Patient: sex F, age 56
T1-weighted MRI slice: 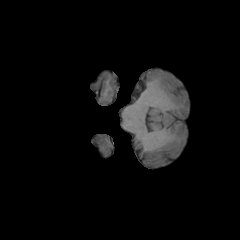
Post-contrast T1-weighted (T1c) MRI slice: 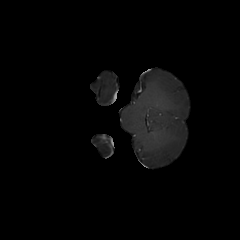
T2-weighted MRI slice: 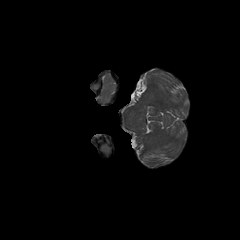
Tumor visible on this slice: no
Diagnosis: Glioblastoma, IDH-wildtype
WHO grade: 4